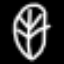
Label: leaf